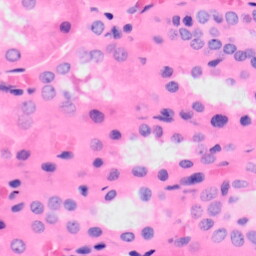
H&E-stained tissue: Kidney